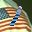
Label: 1